Question: I am trying to use DIN FF font in LaTeX with the fontspec package.
The font is installed in OSX:

In LaTeX I tried:
'''
\usepackage{fontspec}
\setmainfont{DIN}
\setmainfont{DIN FF}
\setmainfont{DIN Regular}
...
'''
Nothing seems to work. With 'DIN' alone it goes in an infinite loop, with the other combinations it simply does not find the font.
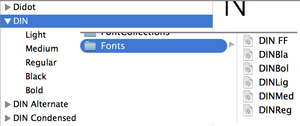
Answer: Plain LaTeX can't make use of the 'fontspec' package. You need XeLaTeX or LuaLaTeX for that.
If you are already using XeLaTeX (not obvious, but it is in your tags), then you have to make sure that you use the right font name and that the font cache is updated.
For the cache, use 'fc-cache'. To get the list of fonts with their correct names, use 'fc-list'.
If all of that fails, you can resort to using LuaLaTeX or telling XeLaTeX what you want exactly:
'''
\documentclass[a4paper]{standalone}
\usepackage{fontspec}
\setmainfont[path=/my/dir/fonts]{DINFF.ttf}
\begin{document}
Blah
\end{document}
'''